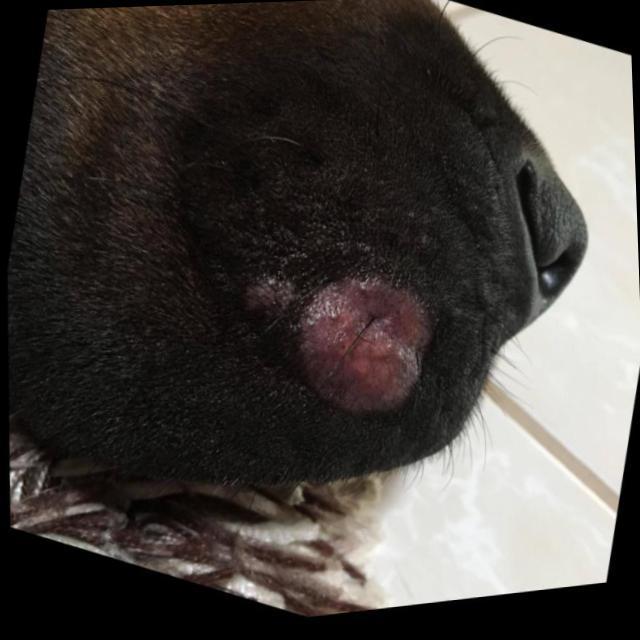
Canine ringworm (Dermatophytosis) — fungal infection caused by Microsporum or Trichophyton. Presents with circular alopecia, scaling, crusting, and broken hairs.